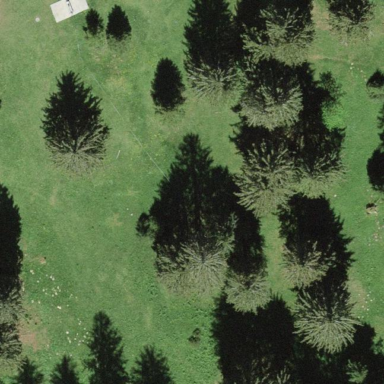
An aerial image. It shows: Serene woodland landscape.